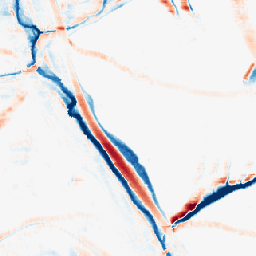
Category: morphological
Decomposition family: morphological_rect
Decomposition parameters: operation: average
width: 20
height: 10
Upsampling method: area
Upsampling parameters: scale: 8
Upsampling scale: 8